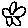
Label: flower